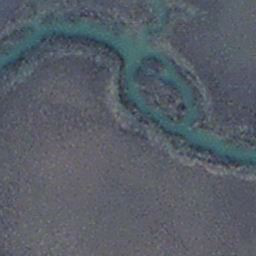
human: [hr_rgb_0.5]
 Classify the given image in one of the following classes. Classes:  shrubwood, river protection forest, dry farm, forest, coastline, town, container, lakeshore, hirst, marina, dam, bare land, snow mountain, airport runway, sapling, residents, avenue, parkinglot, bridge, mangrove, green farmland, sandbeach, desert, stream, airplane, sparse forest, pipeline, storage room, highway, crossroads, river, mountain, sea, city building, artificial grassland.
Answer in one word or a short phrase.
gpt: stream